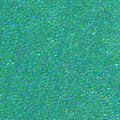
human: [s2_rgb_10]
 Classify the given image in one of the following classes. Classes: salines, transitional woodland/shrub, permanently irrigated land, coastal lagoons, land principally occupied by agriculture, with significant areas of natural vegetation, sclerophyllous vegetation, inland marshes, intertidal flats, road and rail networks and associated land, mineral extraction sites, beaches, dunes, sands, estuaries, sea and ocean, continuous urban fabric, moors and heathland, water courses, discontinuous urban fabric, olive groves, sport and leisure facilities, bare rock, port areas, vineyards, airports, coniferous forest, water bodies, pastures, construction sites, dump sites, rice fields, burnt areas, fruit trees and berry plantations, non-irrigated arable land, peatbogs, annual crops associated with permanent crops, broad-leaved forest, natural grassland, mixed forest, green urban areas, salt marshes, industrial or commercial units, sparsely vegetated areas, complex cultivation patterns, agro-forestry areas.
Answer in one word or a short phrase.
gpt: sea and ocean